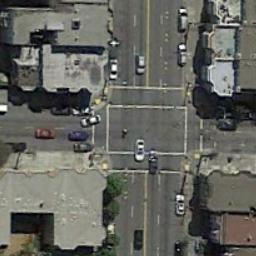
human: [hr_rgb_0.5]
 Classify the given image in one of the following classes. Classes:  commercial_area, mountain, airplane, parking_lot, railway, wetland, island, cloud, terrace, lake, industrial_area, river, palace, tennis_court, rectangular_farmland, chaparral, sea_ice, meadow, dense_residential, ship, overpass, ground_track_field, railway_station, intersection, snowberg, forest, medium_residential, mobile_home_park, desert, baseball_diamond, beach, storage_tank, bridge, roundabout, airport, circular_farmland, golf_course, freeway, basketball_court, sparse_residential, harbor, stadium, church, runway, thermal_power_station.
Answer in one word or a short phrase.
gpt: intersection